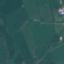
Land use / land cover class: Pasture